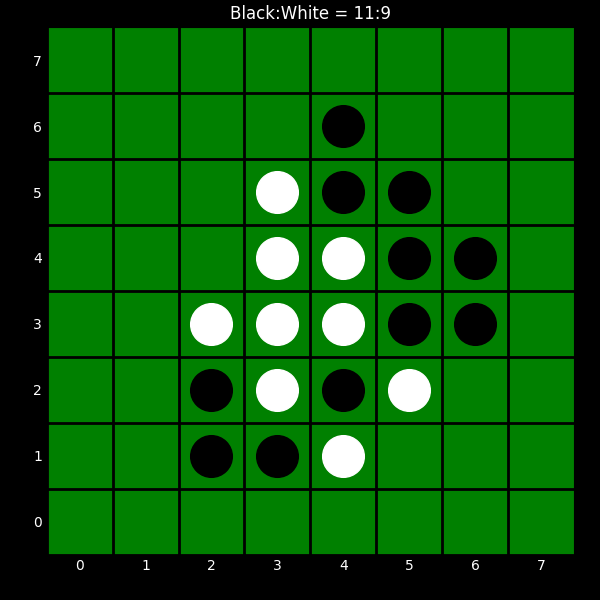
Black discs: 11
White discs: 9